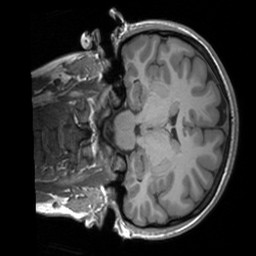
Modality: T1w
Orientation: coronal
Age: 21
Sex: female
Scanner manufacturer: siemens
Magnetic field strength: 3 T
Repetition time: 1.9 s
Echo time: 0.00226 s